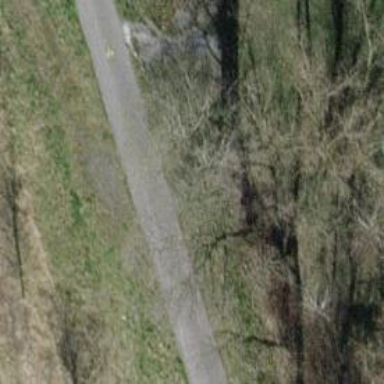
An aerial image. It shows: Brown bench.